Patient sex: F
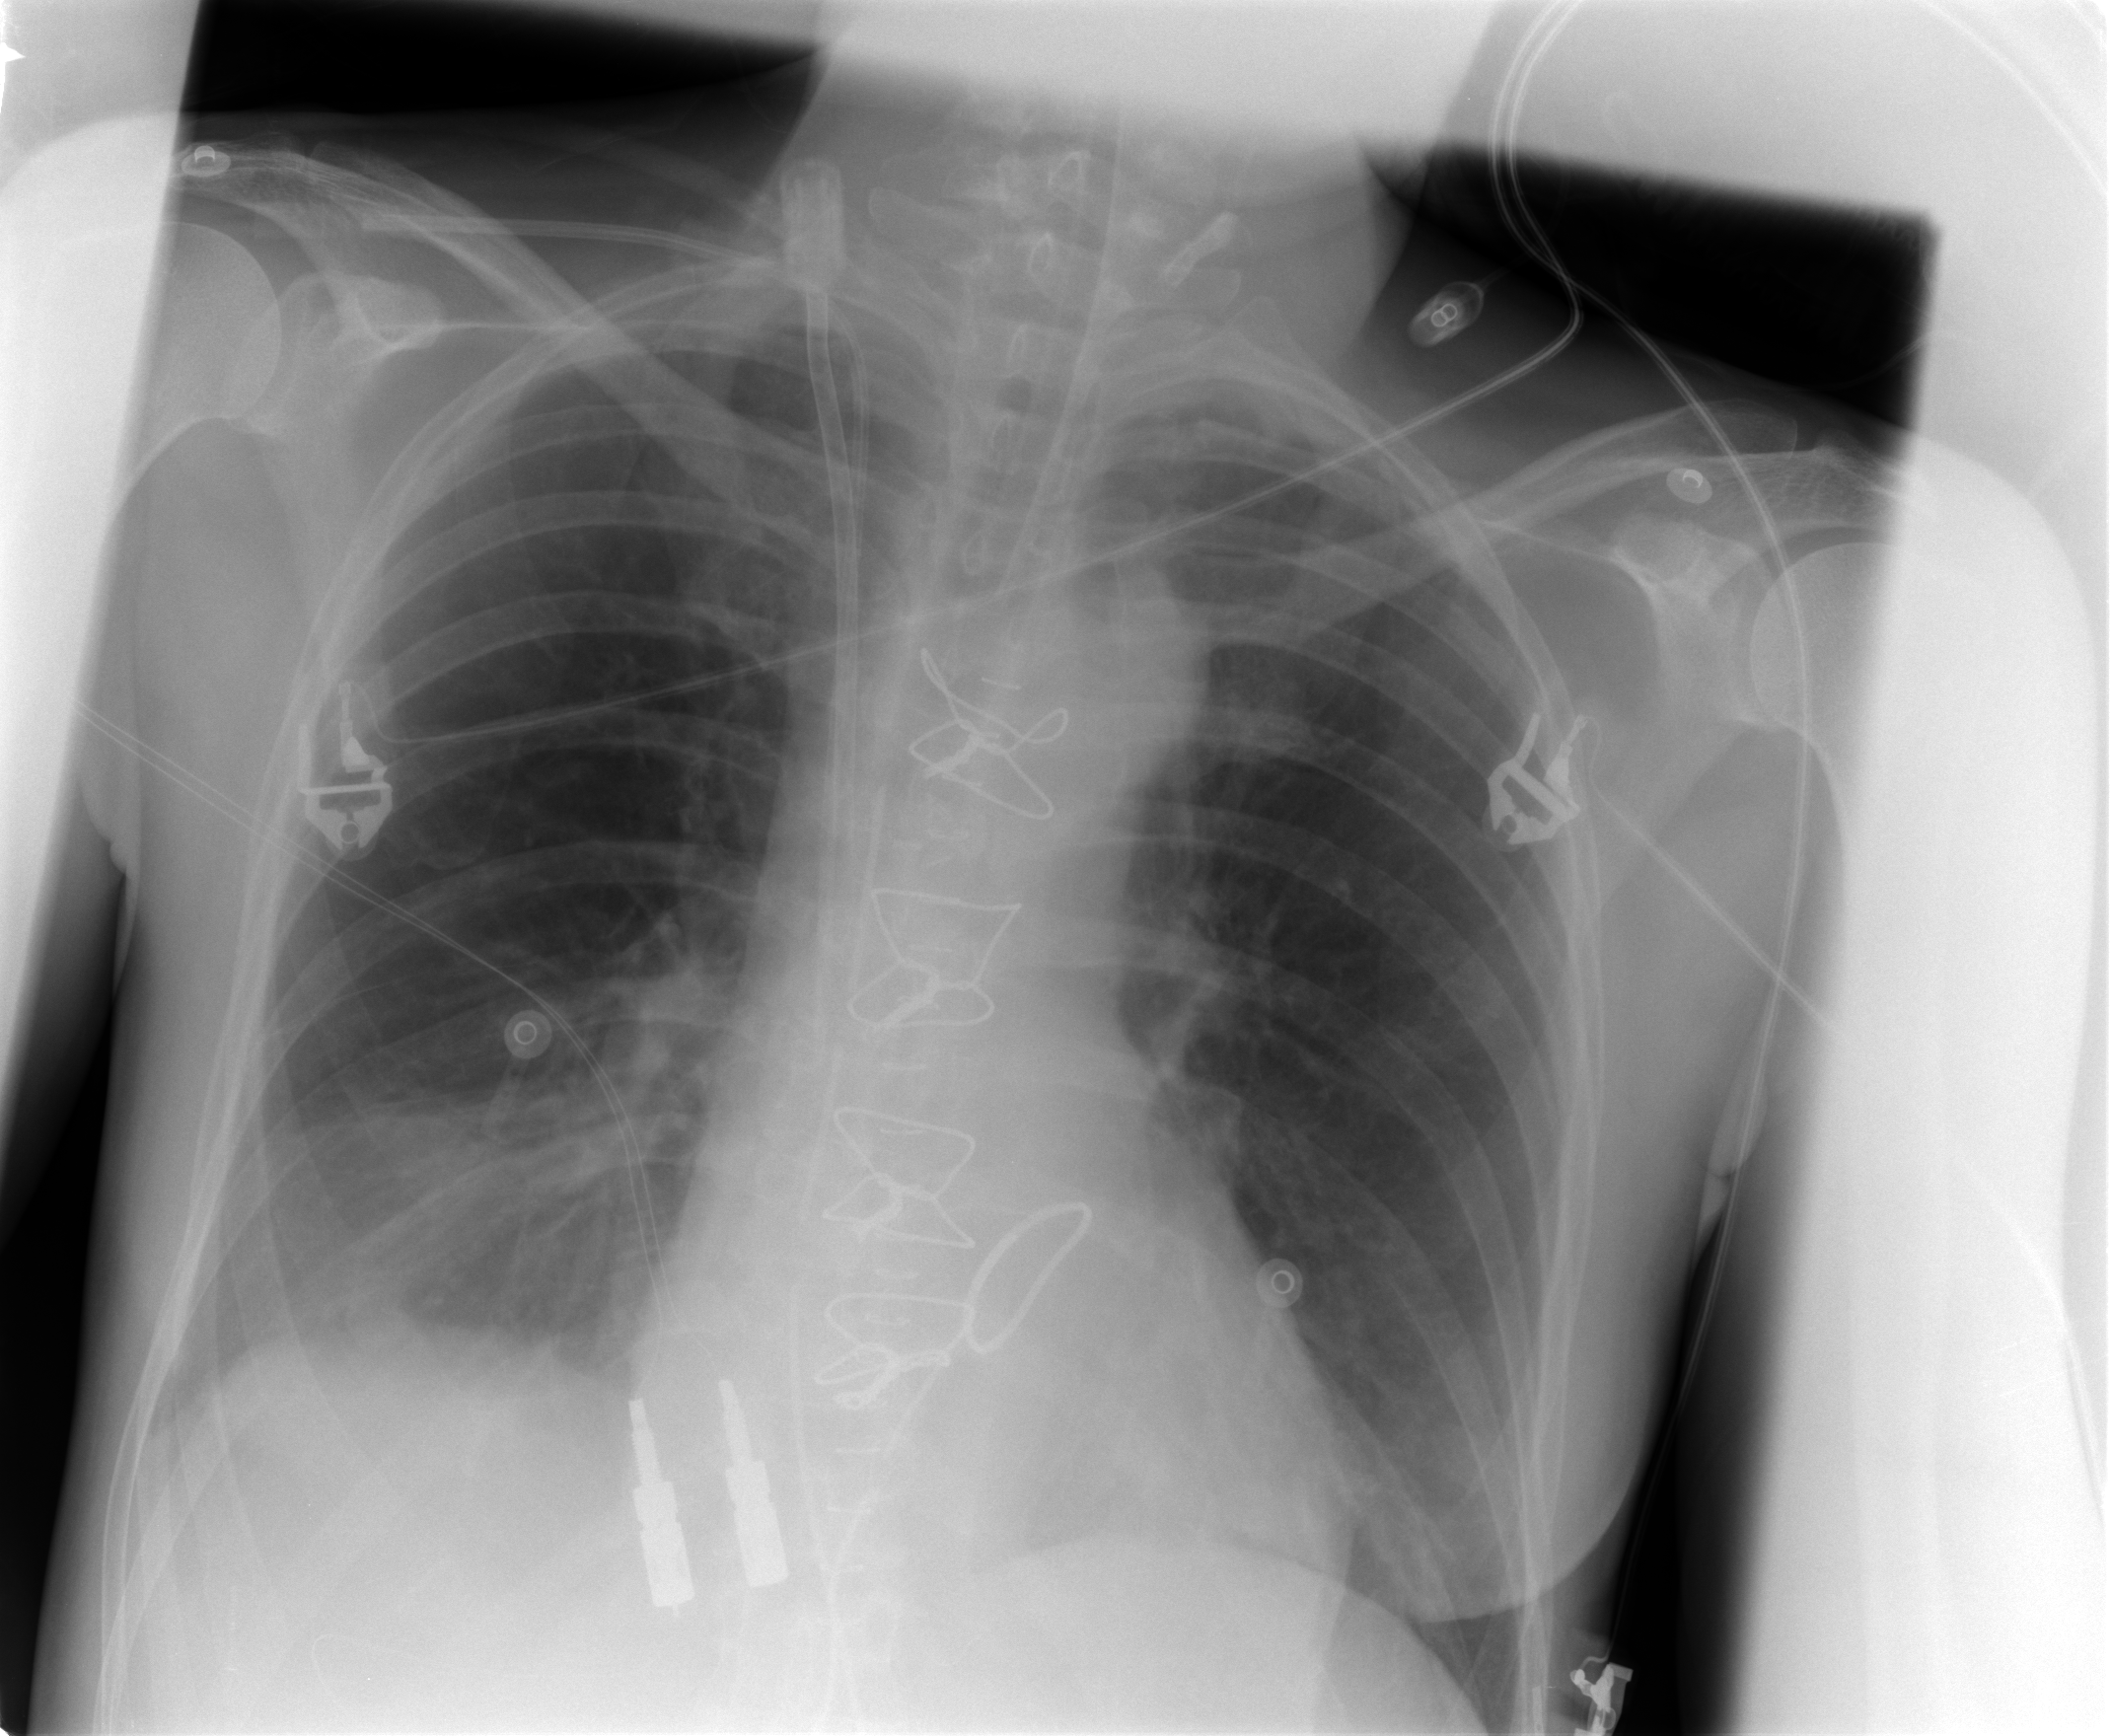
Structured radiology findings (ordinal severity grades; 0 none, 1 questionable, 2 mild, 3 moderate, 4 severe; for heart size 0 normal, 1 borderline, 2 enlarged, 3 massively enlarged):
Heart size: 0
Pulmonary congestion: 0
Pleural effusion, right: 0
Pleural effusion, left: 0
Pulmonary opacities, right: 2
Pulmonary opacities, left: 0
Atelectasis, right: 0
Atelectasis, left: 0